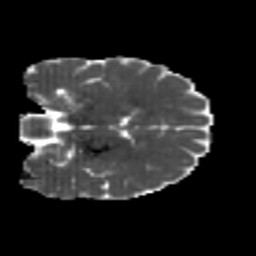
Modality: MD
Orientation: coronal
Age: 24
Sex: male
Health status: healthy
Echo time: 0.074 s